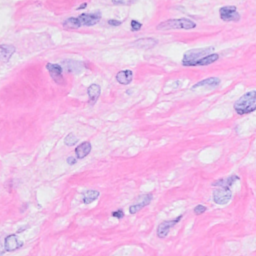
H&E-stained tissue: Breast